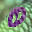
Label: 0